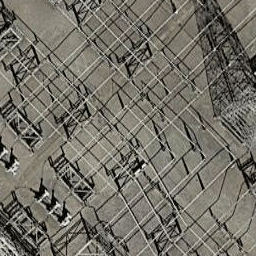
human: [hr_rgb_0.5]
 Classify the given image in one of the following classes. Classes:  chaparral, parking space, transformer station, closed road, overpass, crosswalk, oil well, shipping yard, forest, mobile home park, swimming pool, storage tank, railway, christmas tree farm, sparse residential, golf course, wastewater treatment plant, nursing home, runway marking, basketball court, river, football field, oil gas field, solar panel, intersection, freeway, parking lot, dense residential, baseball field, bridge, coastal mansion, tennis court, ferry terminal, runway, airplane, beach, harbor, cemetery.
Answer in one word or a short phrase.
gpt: transformer station